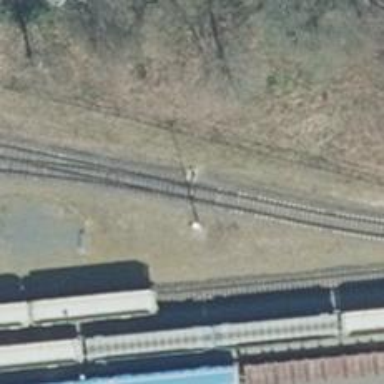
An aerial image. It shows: Railway switch.